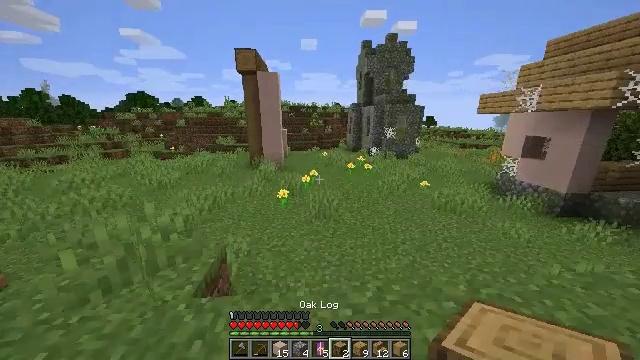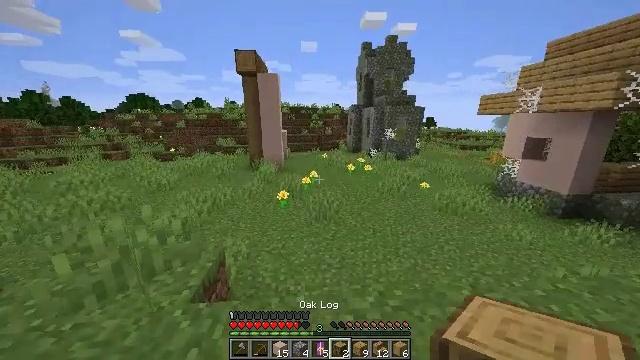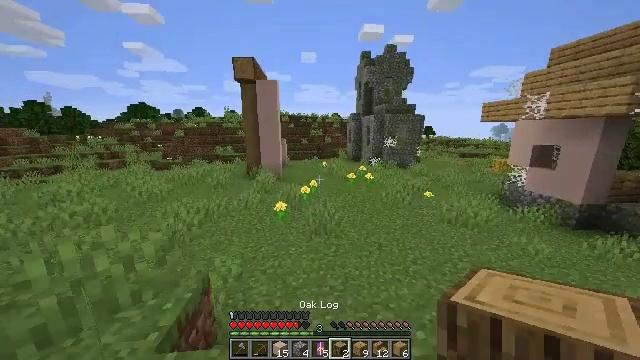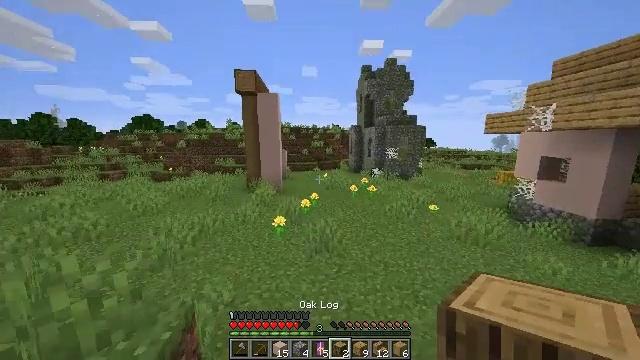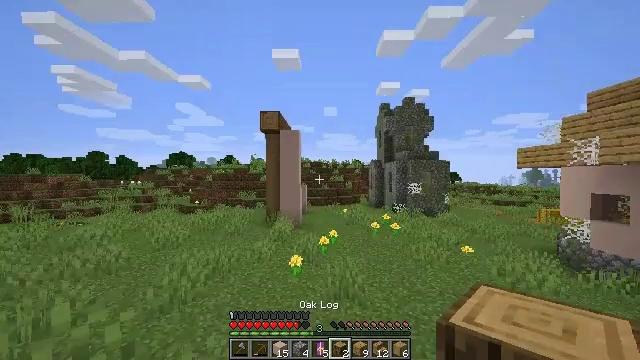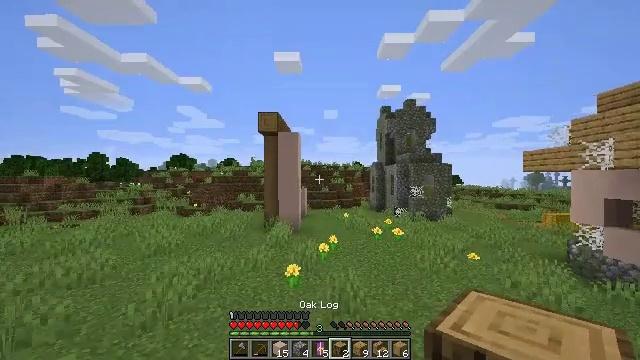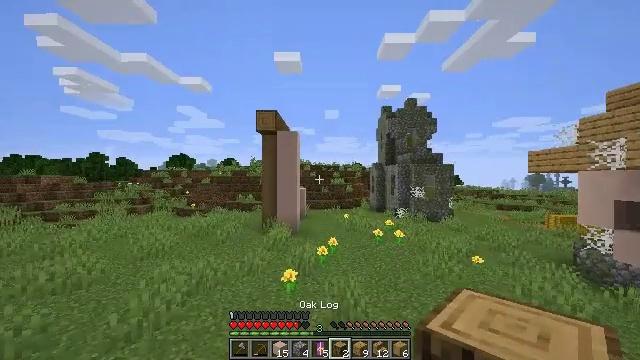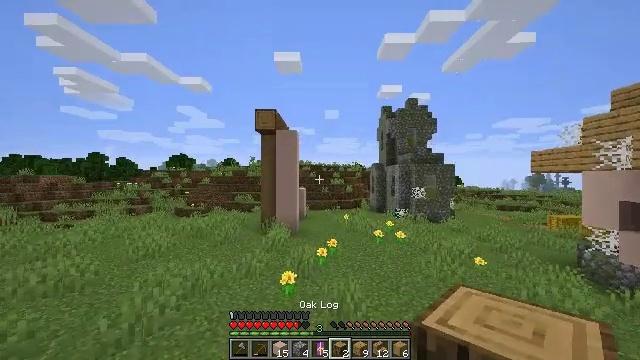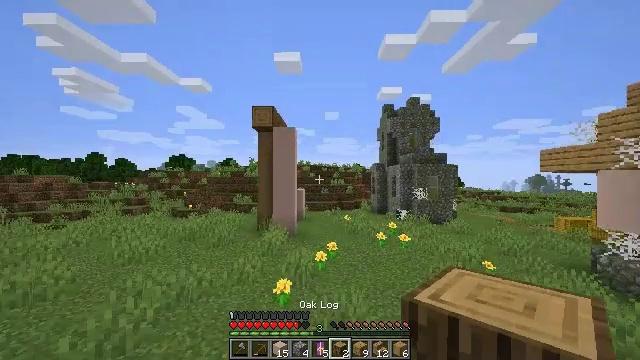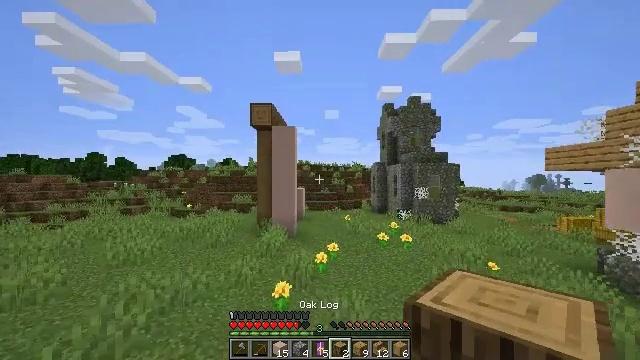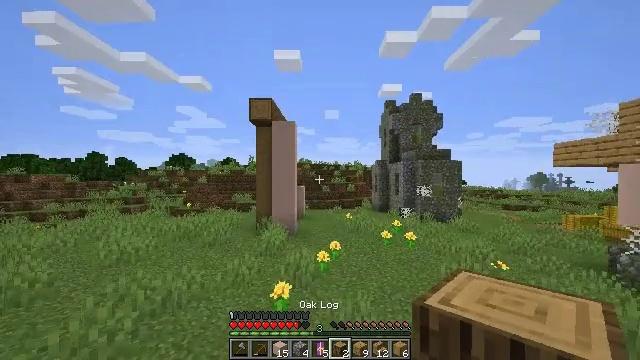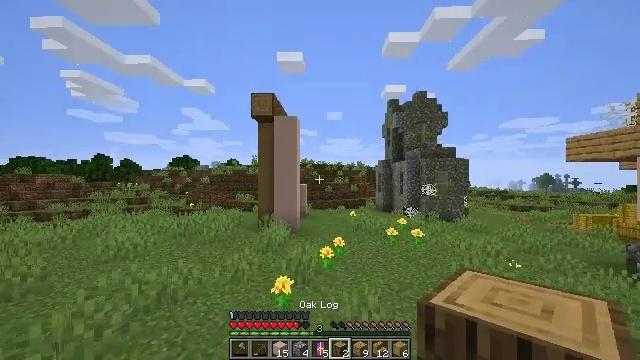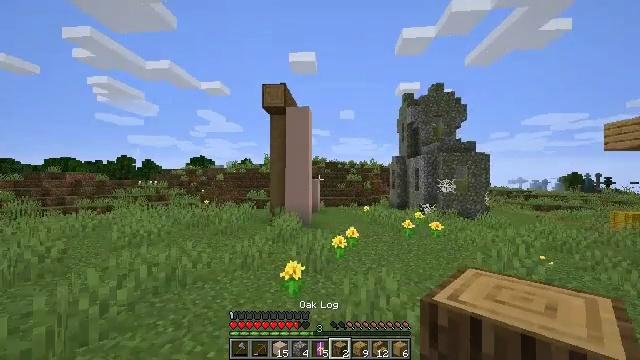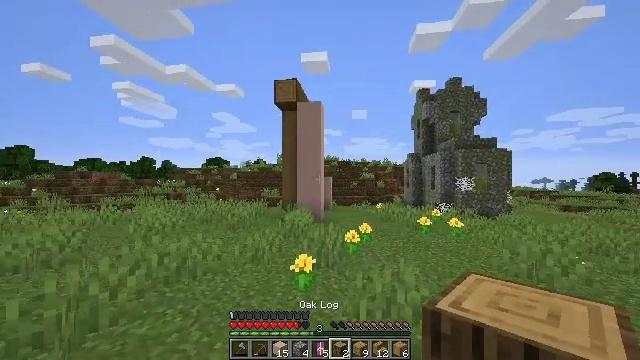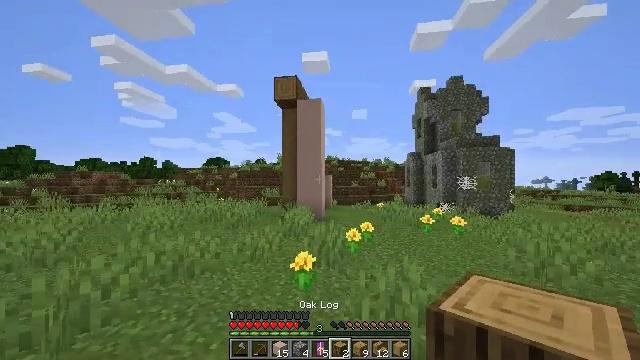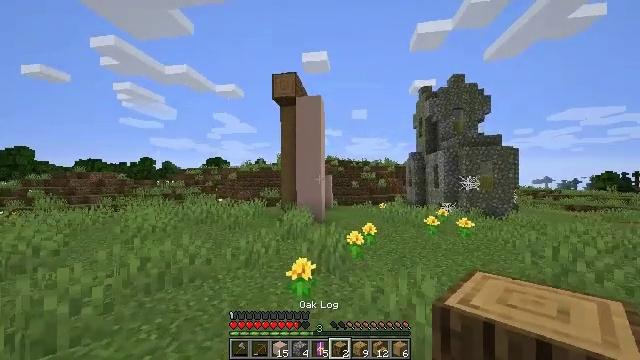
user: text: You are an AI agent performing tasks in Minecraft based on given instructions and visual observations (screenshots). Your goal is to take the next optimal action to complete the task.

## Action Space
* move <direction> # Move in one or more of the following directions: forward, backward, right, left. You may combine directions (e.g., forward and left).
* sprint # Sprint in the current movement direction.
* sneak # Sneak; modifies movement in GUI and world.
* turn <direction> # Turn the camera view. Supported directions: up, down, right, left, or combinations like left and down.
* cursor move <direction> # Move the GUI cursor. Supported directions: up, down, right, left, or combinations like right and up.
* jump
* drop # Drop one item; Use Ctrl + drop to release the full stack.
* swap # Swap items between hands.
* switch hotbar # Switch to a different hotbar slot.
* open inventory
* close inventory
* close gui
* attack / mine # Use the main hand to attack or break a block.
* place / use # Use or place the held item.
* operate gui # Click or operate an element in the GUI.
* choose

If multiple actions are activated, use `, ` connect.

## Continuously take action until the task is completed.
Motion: motion action
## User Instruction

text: Attack the white terracotta to collect it.
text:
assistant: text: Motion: move forward
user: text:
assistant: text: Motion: move forward, turn up
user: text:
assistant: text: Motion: move forward, turn up
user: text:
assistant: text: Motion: move forward, turn left and up
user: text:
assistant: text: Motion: move forward
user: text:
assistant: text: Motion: move forward
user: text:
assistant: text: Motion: move forward
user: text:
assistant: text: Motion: move forward
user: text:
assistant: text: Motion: move forward
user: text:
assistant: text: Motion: move forward
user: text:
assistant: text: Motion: move forward
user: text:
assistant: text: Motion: move forward, turn left
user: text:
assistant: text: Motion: move forward, turn left
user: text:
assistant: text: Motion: move forward
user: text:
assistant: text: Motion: move forward
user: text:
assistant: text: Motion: move forward
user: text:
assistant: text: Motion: move forward
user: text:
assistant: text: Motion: move forward
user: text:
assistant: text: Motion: move forward
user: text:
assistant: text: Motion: move forward
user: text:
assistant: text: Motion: move forward
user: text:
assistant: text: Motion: move forward
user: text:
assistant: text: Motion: move forward
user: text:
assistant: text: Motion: move forward
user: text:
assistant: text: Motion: move forward and move right
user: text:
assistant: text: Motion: move forward and move right
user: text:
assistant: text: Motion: move forward and move right
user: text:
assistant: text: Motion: move forward and move right
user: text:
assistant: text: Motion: move forward and move right
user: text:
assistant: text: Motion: move forward